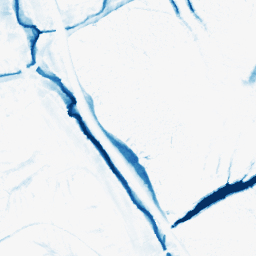
Category: morphological
Decomposition family: morphological
Decomposition parameters: operation: closing
size: 10
Upsampling method: bicubic_16x
Upsampling parameters: scale: 16
Upsampling scale: 16